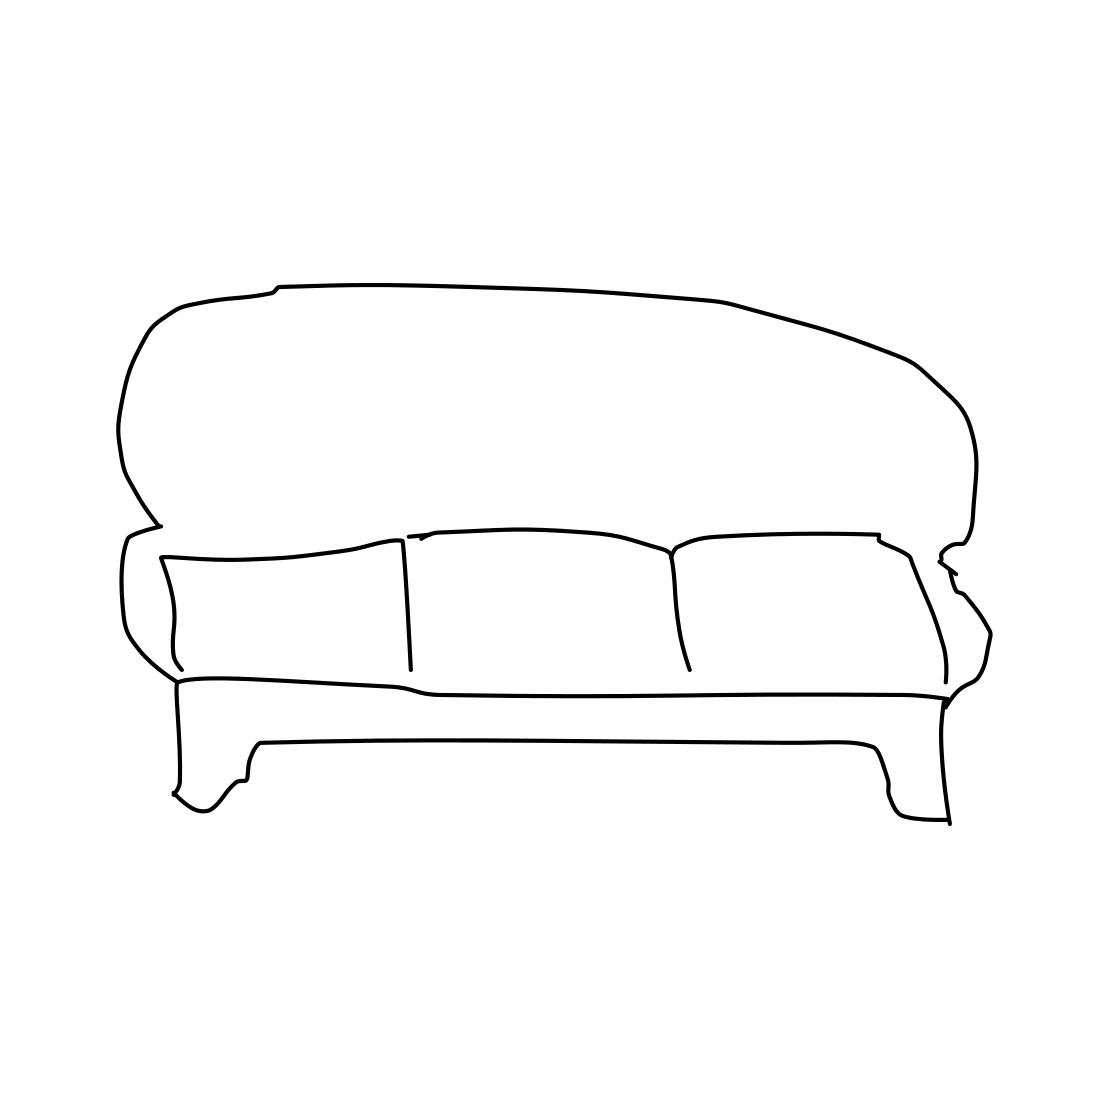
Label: couch